Question: I have added the SqlRoleProvider tables aspnet_Users, aspnet_Roles, and aspnet_UsersInRoles to my Entity Framework 1.0 model in VS 2008.

I've tried the following which intellisense won't even help me with.
'''
private void BindFormView(string userName)
{
using (var context = new MyEntities())
{
var users = from u in context.aspnet_Users
where u.UserName = userName
select u;
}
//...
}
'''
My eventual goal is to get all of the roles a given user has. It's all looks right in my model, but I cannot seem to access it effectively.
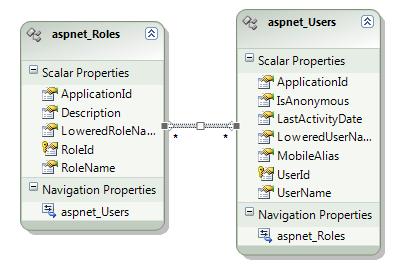
Answer: Dude, map the membership tables.
Access them via the Membership Provider API:
'''
Membership.GetUser("blah");
'''
Why shouldn't you map it?
- -
The Membership API has all the information you require.
To get the roles for a user, use <URL>